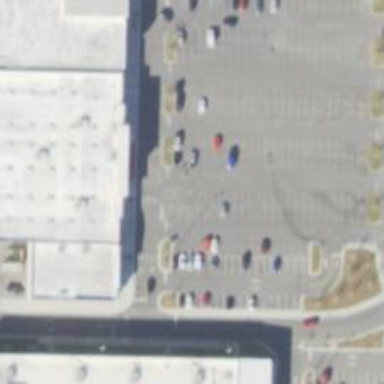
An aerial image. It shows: Parking space is available.